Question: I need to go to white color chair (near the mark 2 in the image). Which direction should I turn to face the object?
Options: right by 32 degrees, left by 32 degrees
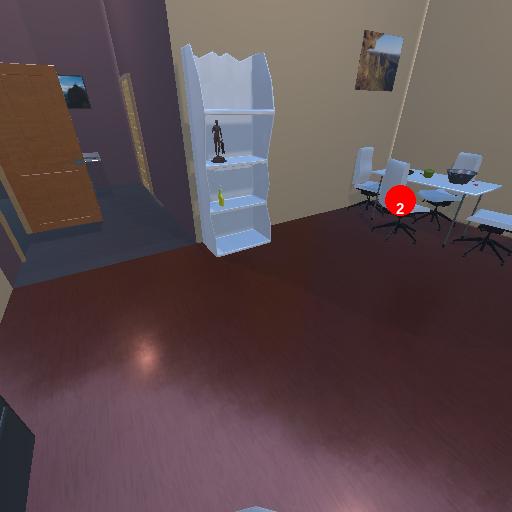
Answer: right by 32 degrees